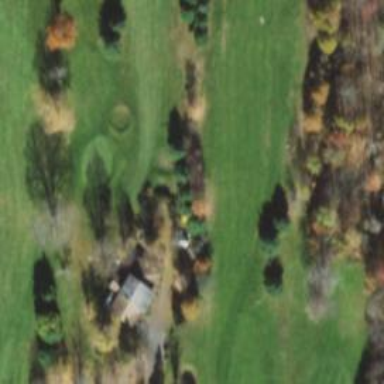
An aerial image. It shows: View of golf hole.